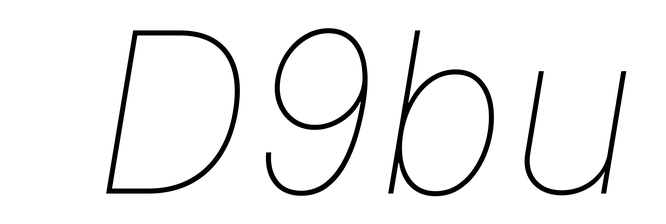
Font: Inter-Italic_Thin_Italic